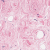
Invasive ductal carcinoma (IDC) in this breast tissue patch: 0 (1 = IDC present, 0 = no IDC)